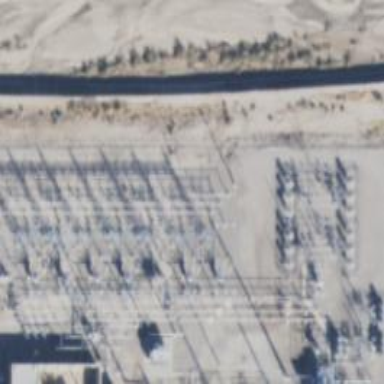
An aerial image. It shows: Switch used for power control.